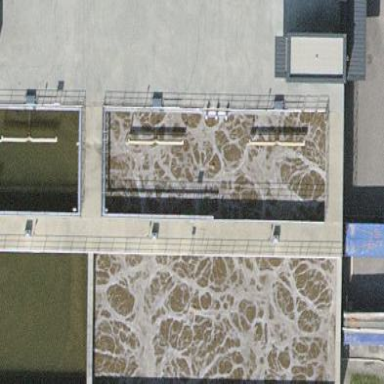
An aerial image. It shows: Body of wastewater.